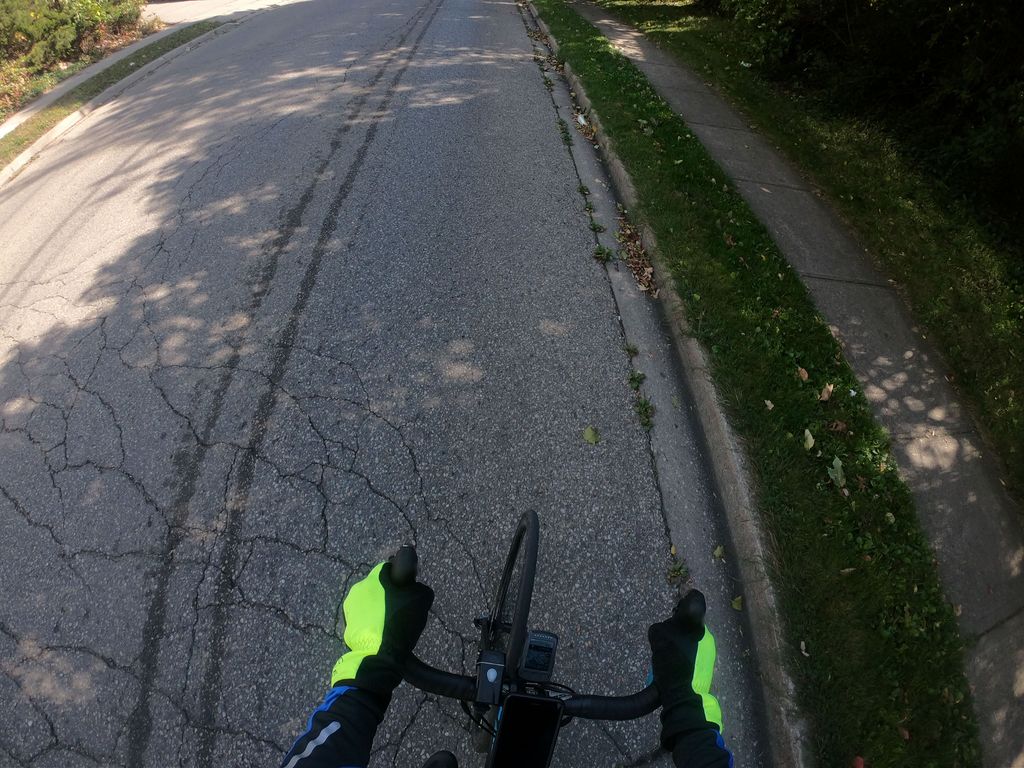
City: kitchener-waterloo